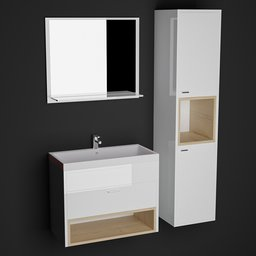
Label: furniture